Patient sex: M
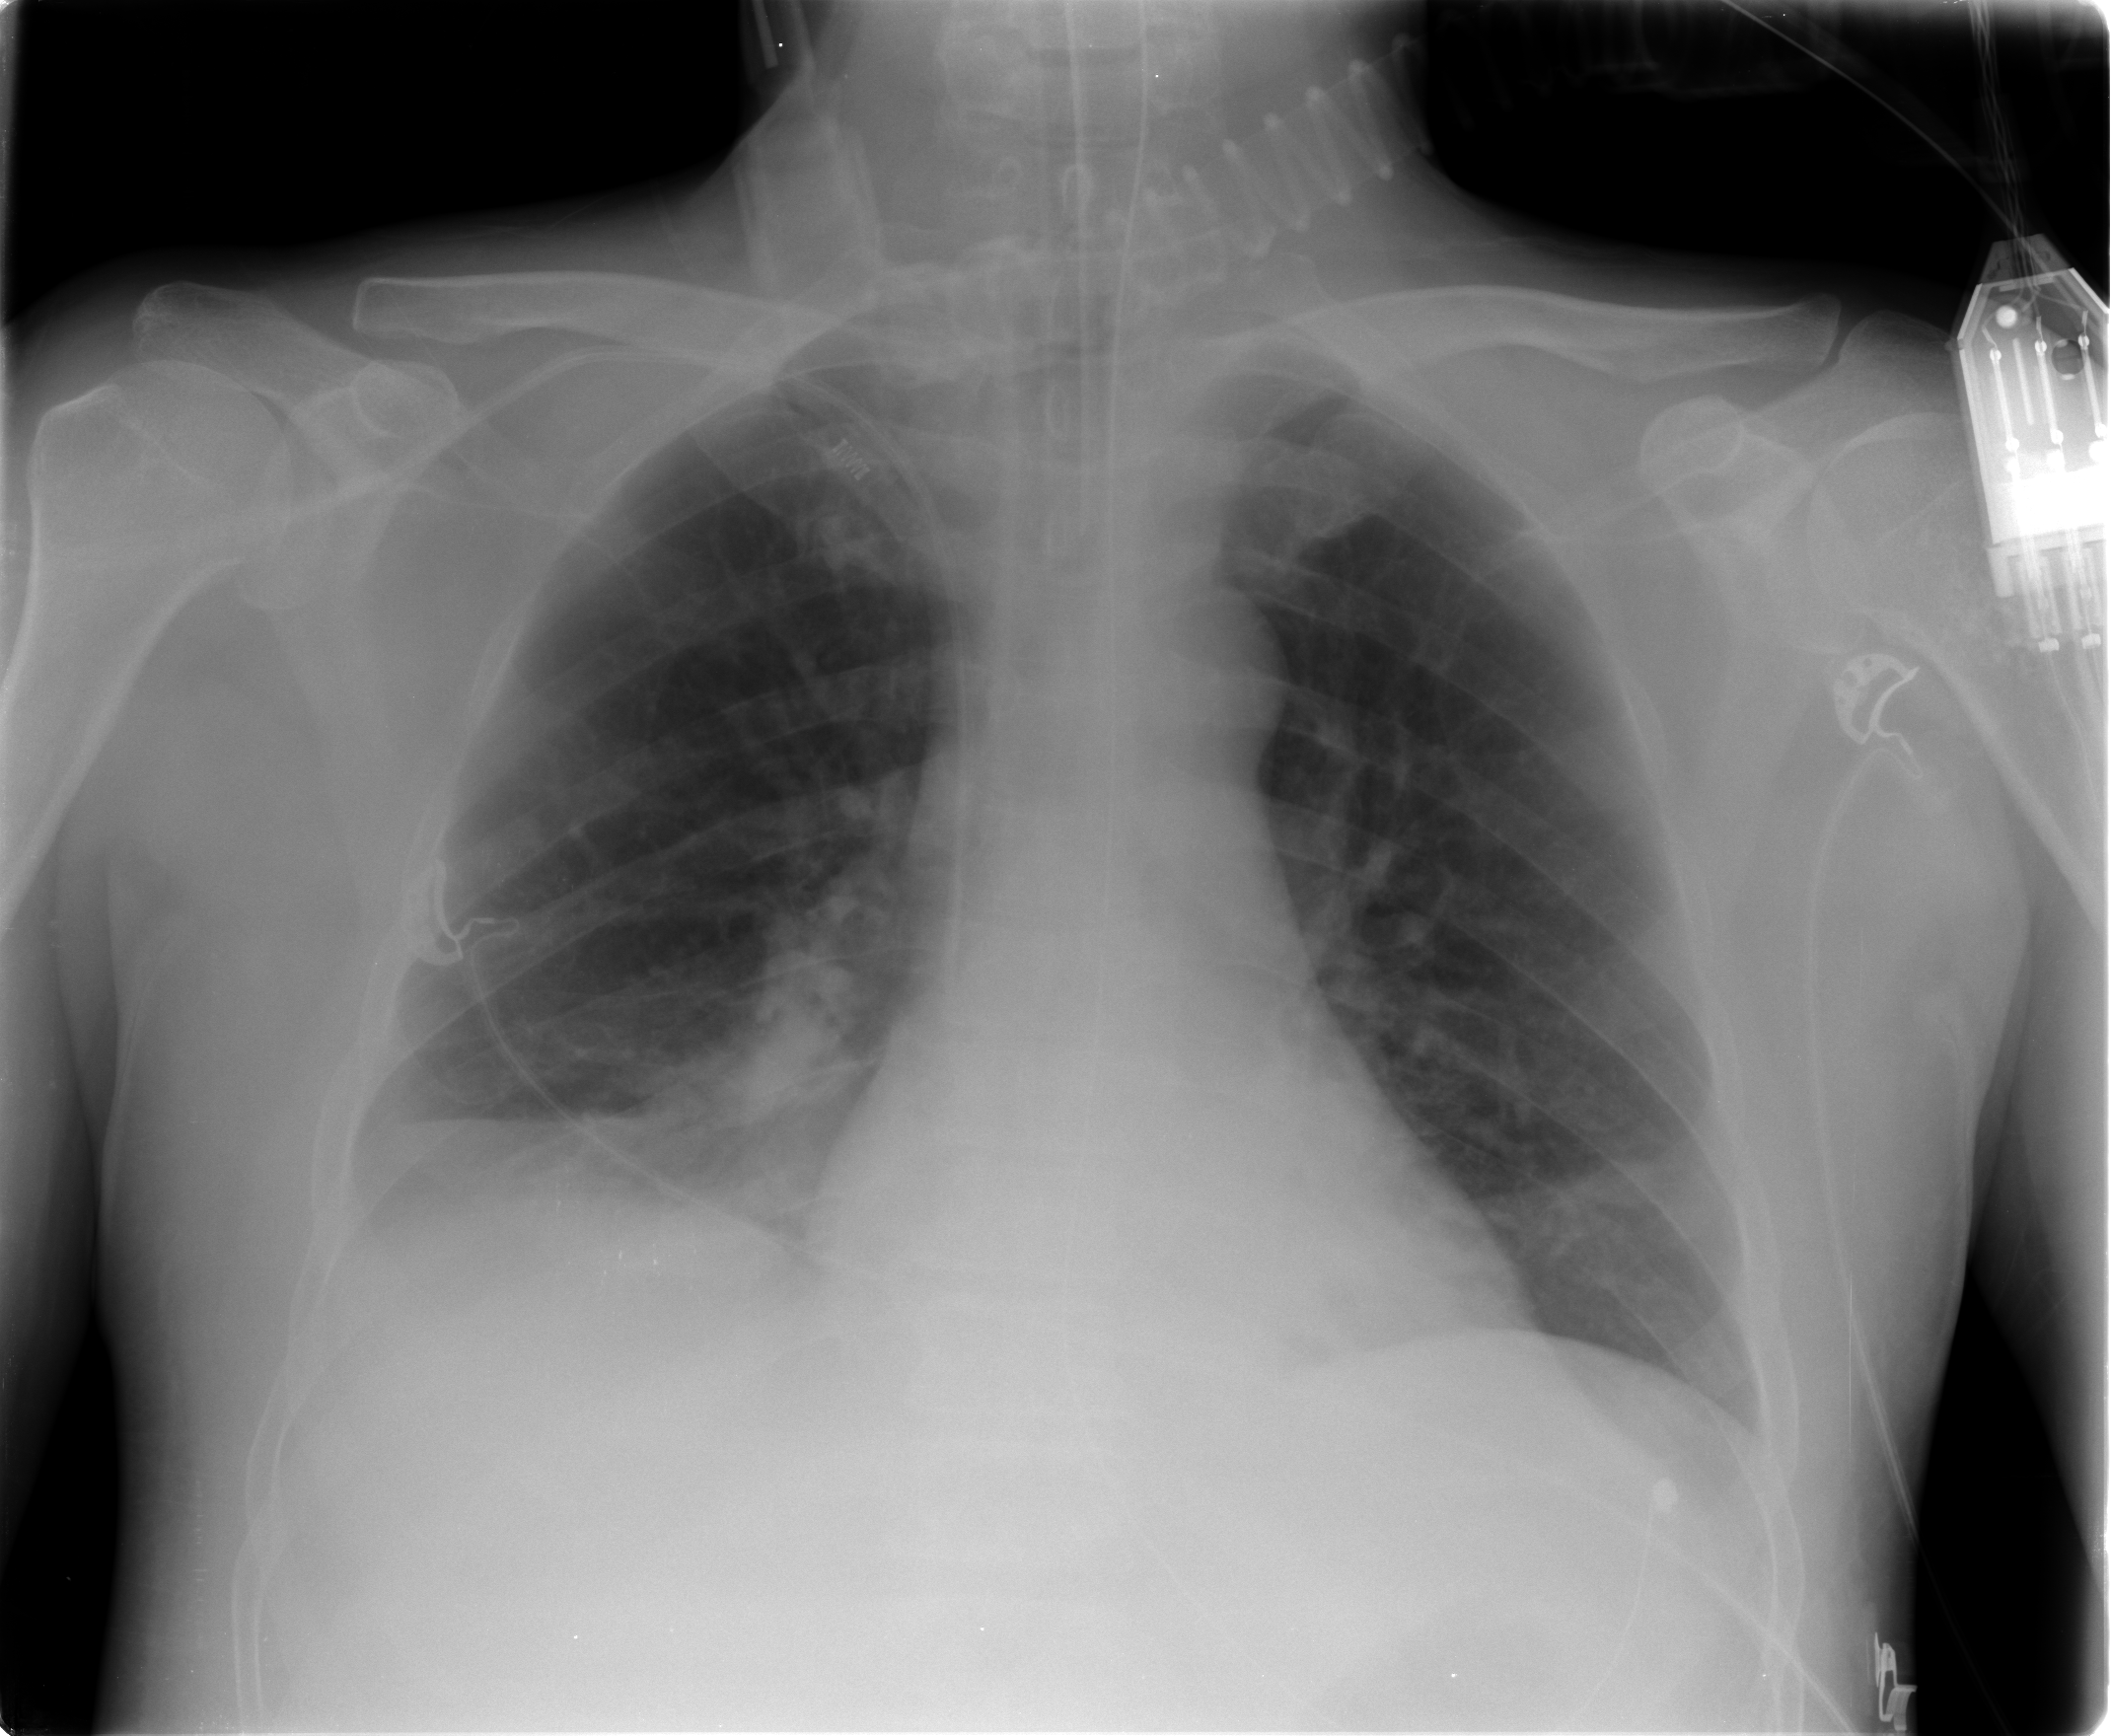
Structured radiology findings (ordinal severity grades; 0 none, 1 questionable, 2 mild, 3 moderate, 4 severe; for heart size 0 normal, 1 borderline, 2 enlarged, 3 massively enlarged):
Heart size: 0
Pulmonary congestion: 0
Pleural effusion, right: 2
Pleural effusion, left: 0
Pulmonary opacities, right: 2
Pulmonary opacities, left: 0
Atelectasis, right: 2
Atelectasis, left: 0